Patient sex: F
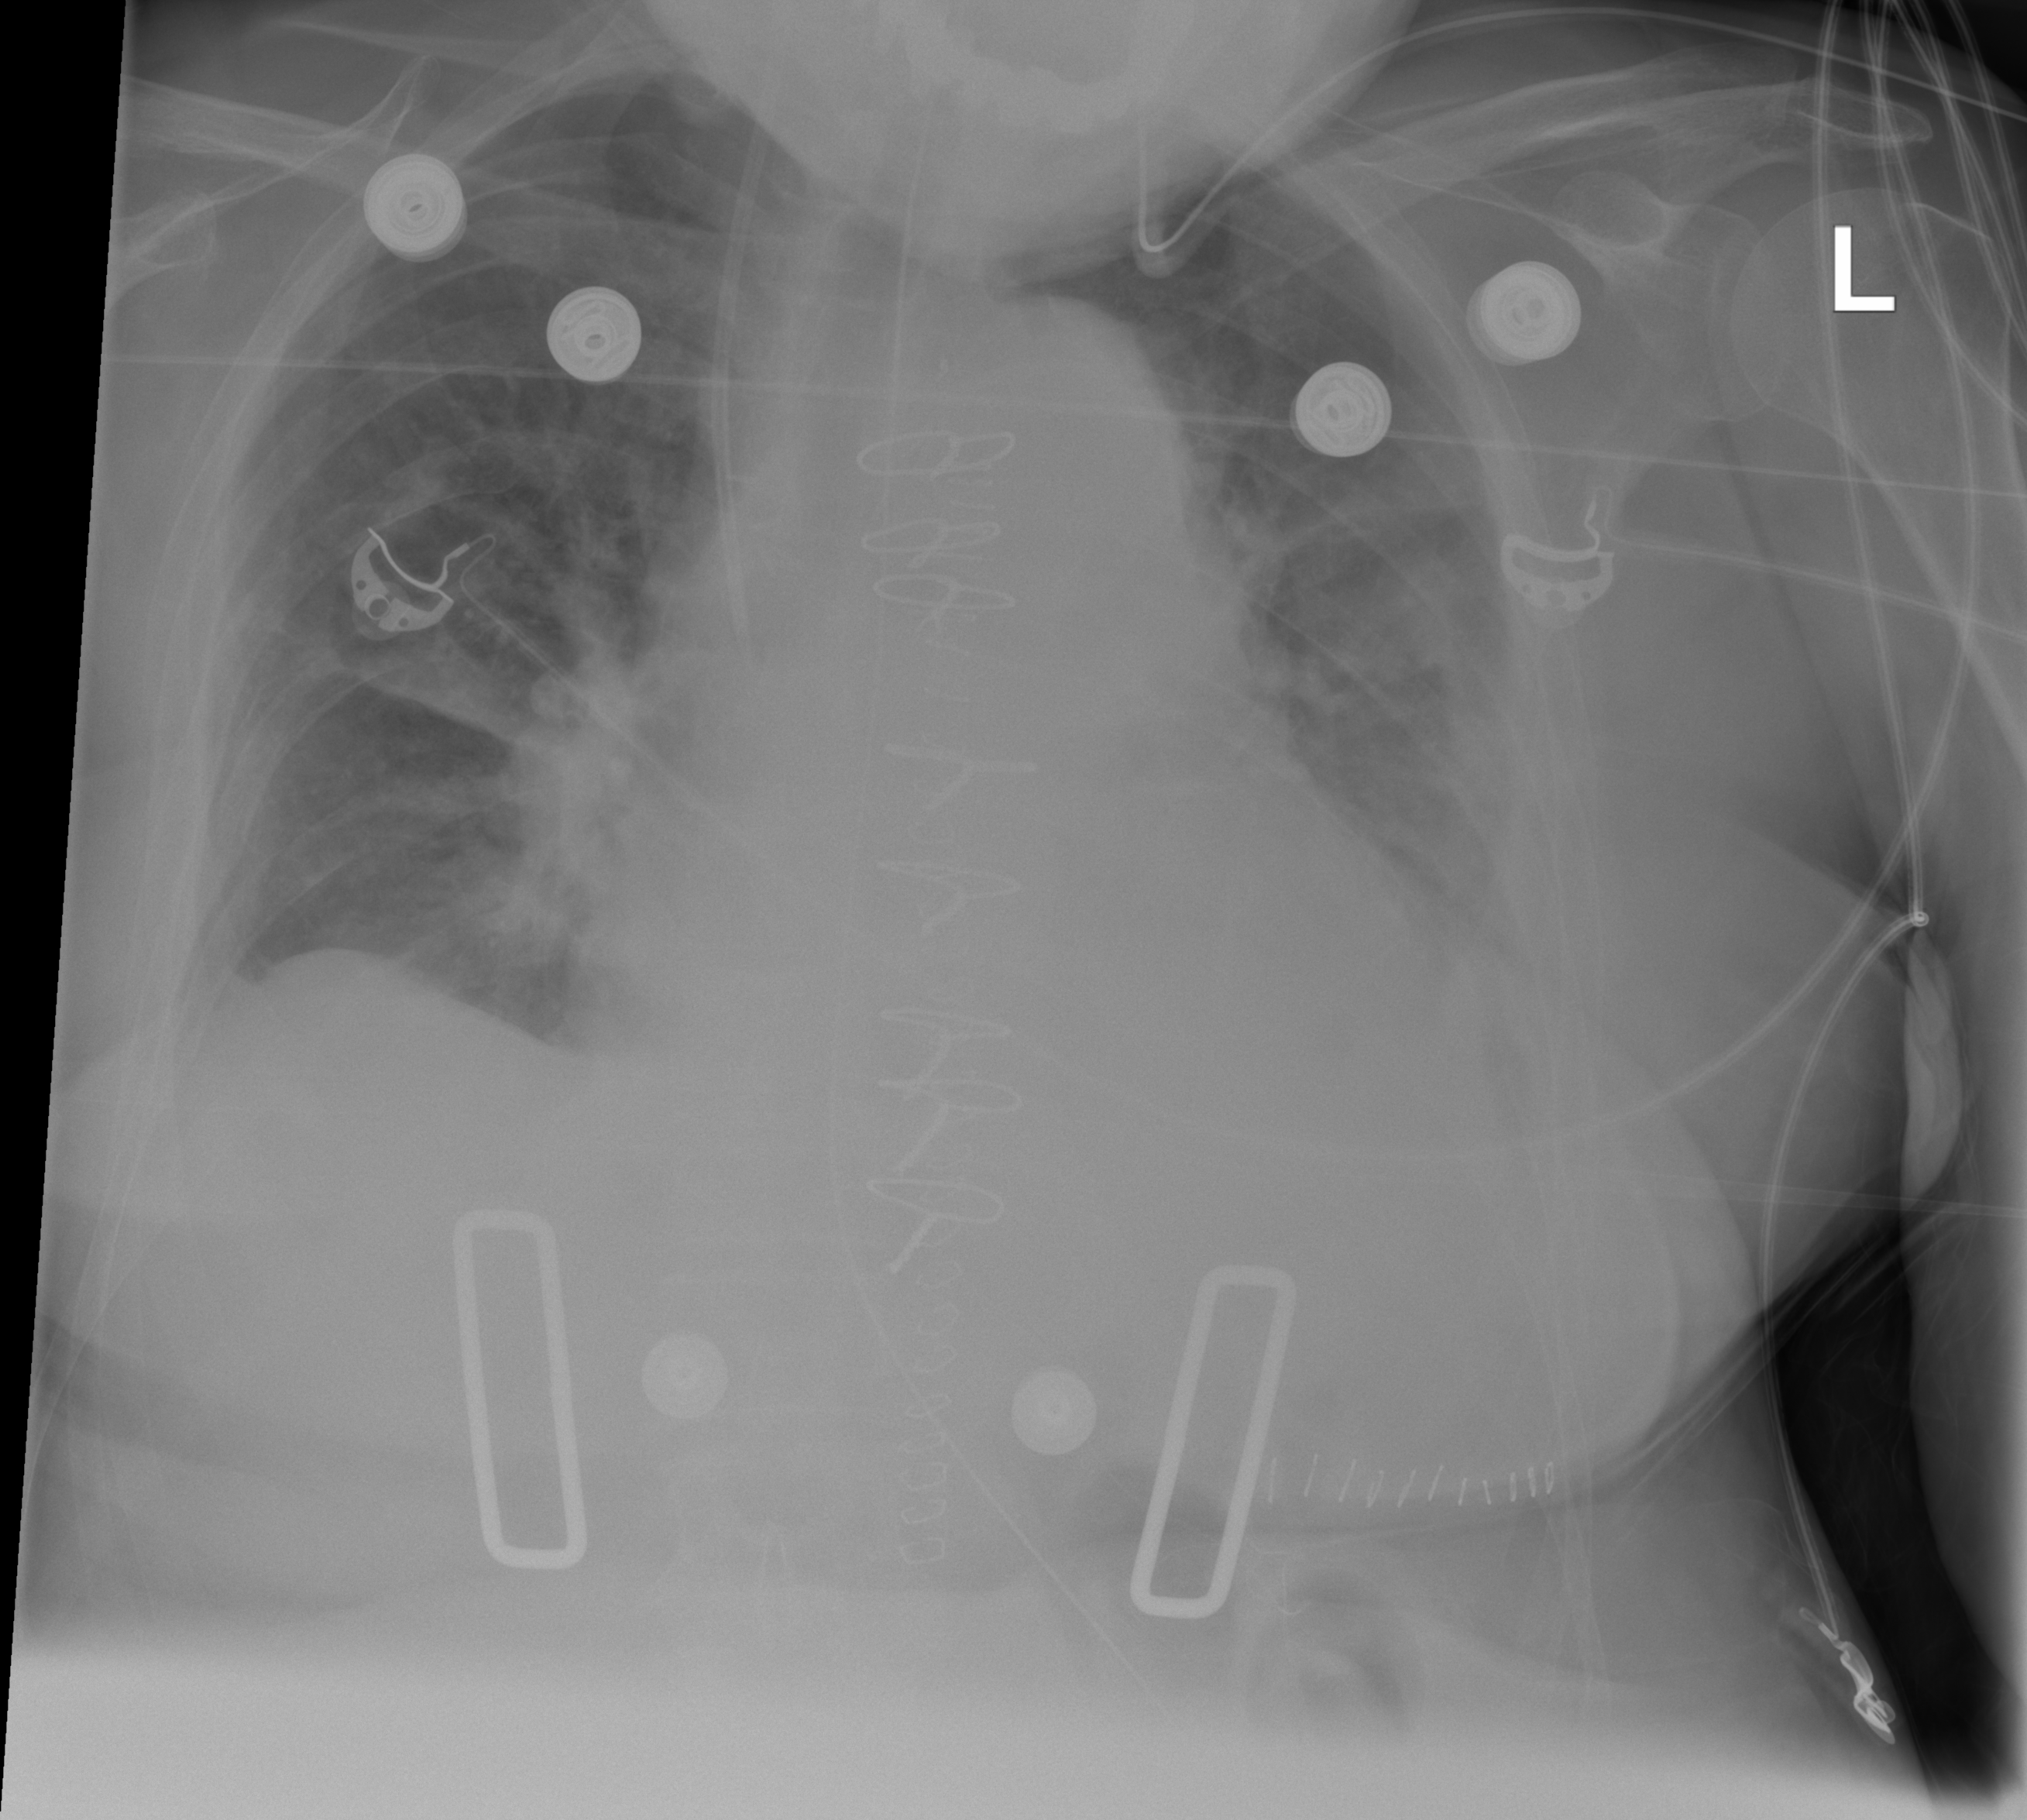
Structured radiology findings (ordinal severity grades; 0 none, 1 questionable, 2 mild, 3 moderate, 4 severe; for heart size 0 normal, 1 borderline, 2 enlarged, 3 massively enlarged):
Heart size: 2
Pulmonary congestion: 2
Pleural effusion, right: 0
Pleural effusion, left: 2
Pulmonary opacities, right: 2
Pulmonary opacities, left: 2
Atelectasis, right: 2
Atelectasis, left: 3